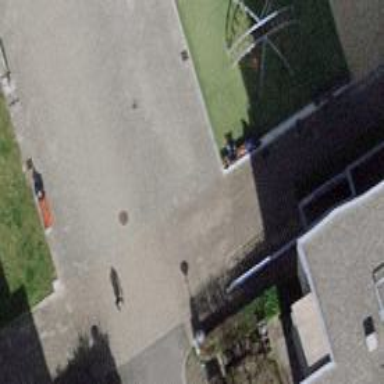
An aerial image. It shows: Bench.